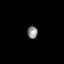
Tissue: prostate
Cell type: Epithelial cells
Senescence score: 0.3275
Nuclear area (px): 125
Mean DAPI intensity: 138.488